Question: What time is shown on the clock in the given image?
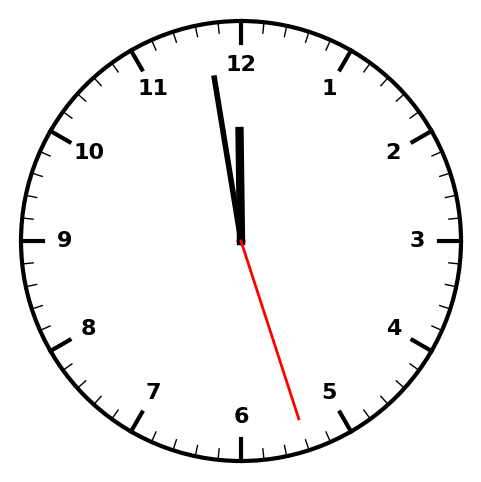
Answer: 11:58:27